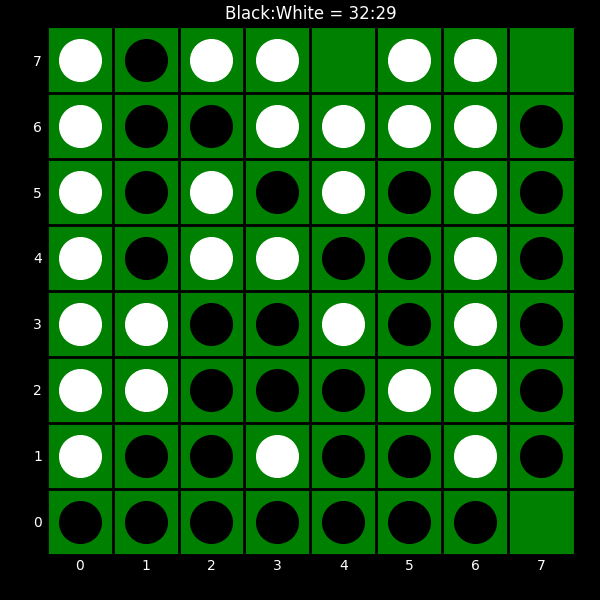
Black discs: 32
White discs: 29